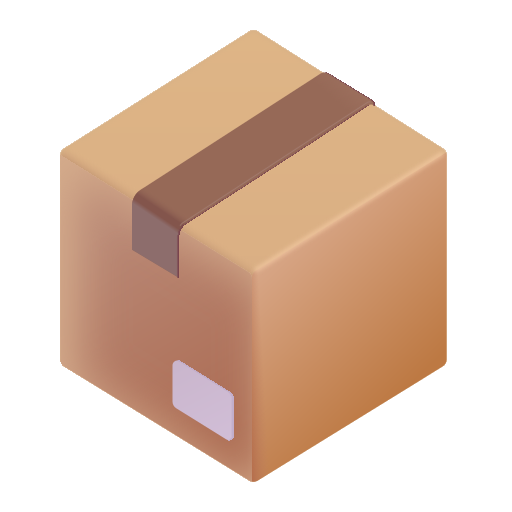
package color